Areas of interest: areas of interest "Guesthouse"
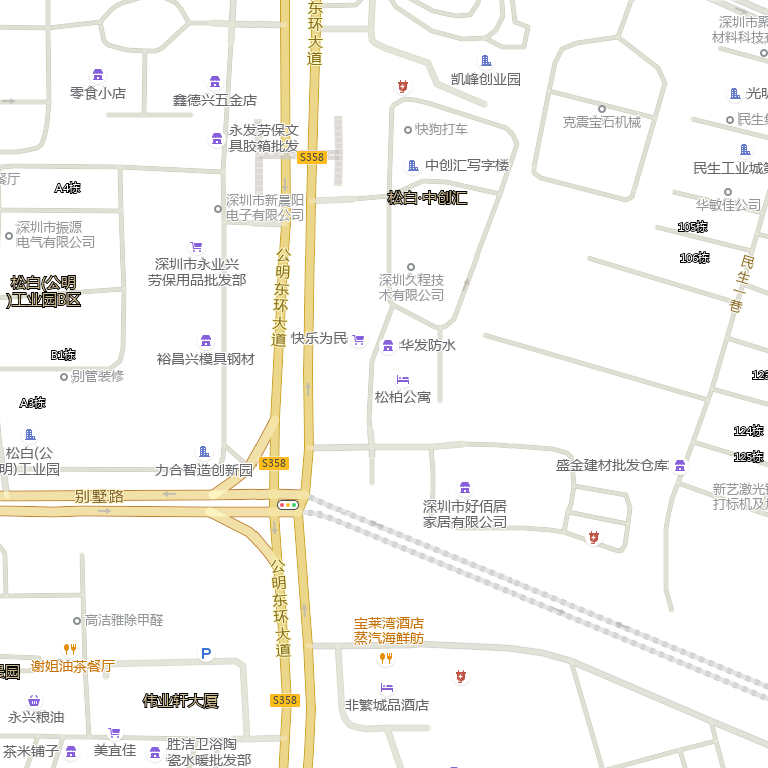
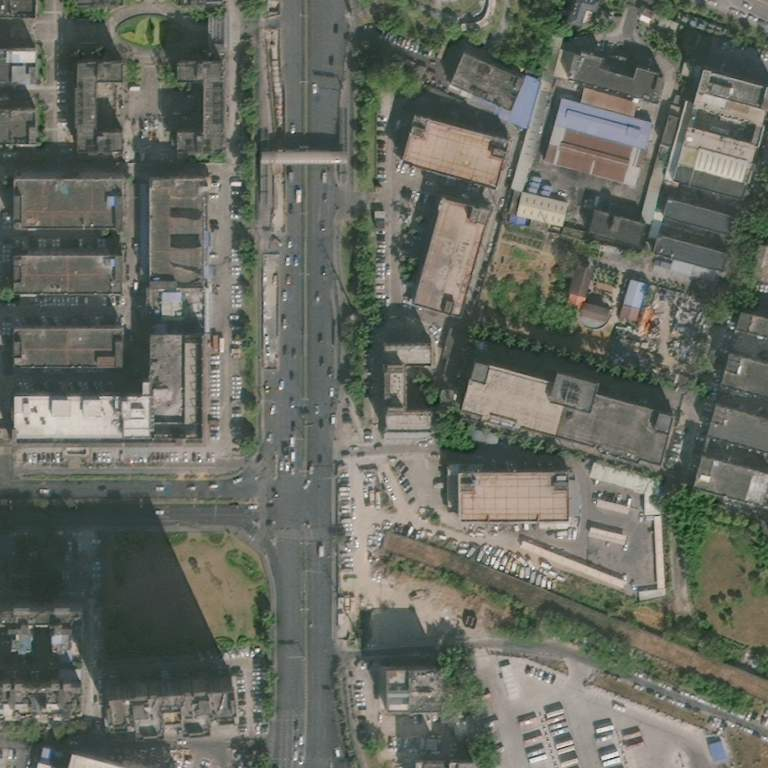